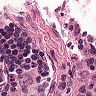
Metastatic tissue present: no